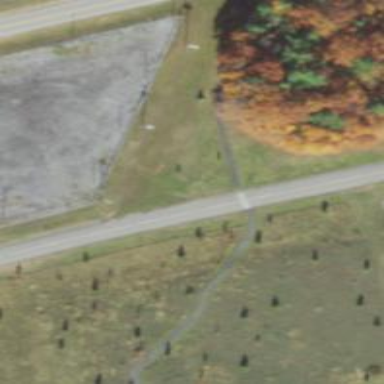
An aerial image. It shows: Unclassified road.